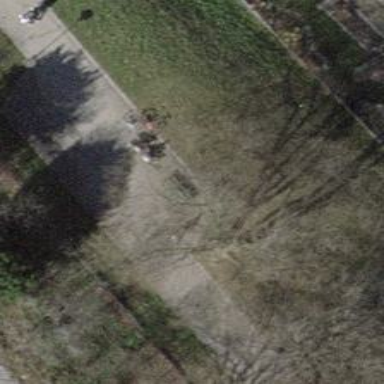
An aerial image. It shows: Bench for seating.